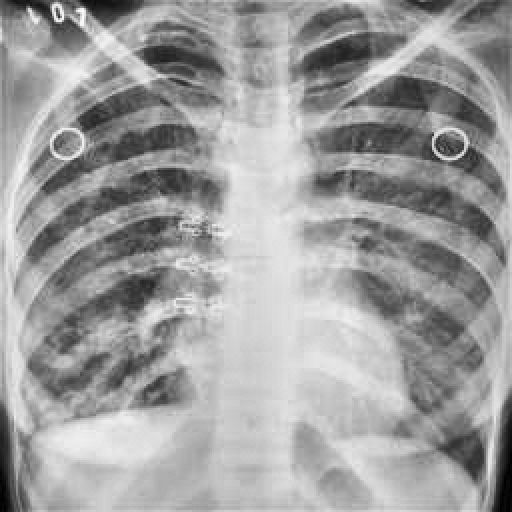
Finding: TUBERCULOSIS